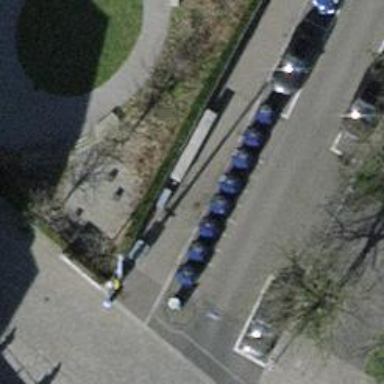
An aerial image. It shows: Recycling container in the area designated for recycling.